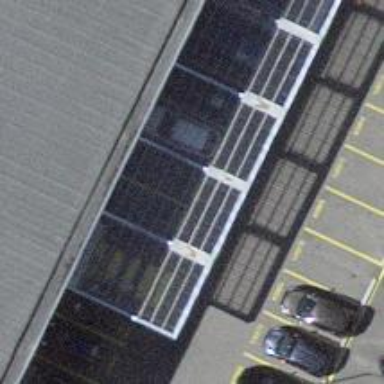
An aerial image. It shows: Charging station.